Question: I have been following along with the tutorial
<URL>
I was doing fine until I got 52 minutes in when the tutor tests out the app. At this point in the app we are trying to load a view. When I tried to load my app I saw nothing in my window. I opened up Chrome Dev Tools > Network and saw that status for 'View1.html', which is the view that was supposed to be loaded in, was 'Load Cancelled'. I also noticed that Angular tried to call it via the 'OPTIONS' method. Here is a screenshot:

In my attempt to solve this issue I came across this SO question
<URL>
and the similarity to my problem was that Angular was using OPTIONS to retrieve data. The difference was that in that case, Angular was retrieving a cross-origin resource. So that makes sense but not in my case. All I was trying to do was load a view which was located on my system. Here is the directory structure of my 'AngularApp' folder located on my Ubuntu 12.10 desktop:
'''
.
+-- app.html
+-- Partials
| +-- View1.html
| +-- View2.html
+-- scripts
+-- angular.js
'''
The URL I use to view my app is
'file:///home/max/Desktop/AngularApp/app.html'
Here is the 'app.html' code:
'''
<!DOCTYPE HTML>
<html data-ng-app="demoApp">
<head>
<title>App</title>
</head>
<body>
<div>
<!-- Placeholder for views -->
<div data-ng-view=""></div>
</div>
<script src="scripts/angular.js"></script>
<script>
var demoApp = angular.module('demoApp', []);
demoApp.config(function ($routeProvider) {
$routeProvider
.when('/view1',
{
controller: 'SimpleController',
templateUrl: 'Partials/View1.html'
})
.when('/view2',
{
controller: 'SimpleController',
templateUrl: 'Partials/View2.html'
})
.otherwise({ redirectTo: '/view1' });
});
demoApp.controller('SimpleController', function ($scope) {
$scope.customers = [
{ name: 'Hasbro Meclan', city: 'New South Rolly' },
{ name: 'Haley Meclan', city: 'New South Rolly' },
{ name: 'Sammy Watson', city: 'New South Rolly' },
{ name: 'Sammy Warboy', city: 'Onice City' }
];
$scope.addCustomer = function () {
$scope.customers.push(
{
name: $scope.newCustomer.name,
city: $scope.newCustomer.city
});
};
});
</script>
</body>
</html>
'''
And here is View1.html
'''
<div class="container">
<h2>View 1</h2>
Name:
<br/>
<input type="text" data-ng-model="filter.name" />
<br/>
<ul>
<li data-ng-repeat="cust in customers | filter:filter.name | orderBy:city">
</ul>
<br/>
Customer Name:<br/>
<input type="text" data-ng-model="newCustomer.name" />
<br/>
Customer City:<br/>
<input type="text" data-ng-model="newCustomer.city" />
<br/>
<button data-ng-click="addCustomer()">Add Customer</button>
<br/>
<a href="#/view2">View 2</a>
</div>
'''
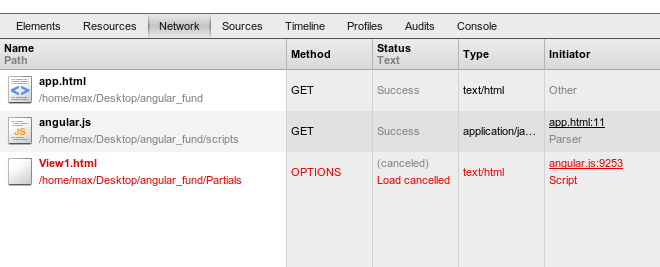
Answer: It isn't an angularJS problem, but a CORS problem - loading resources from your computer is considered "cross-origin-like", as there is no server (namely, he browser's origin is probably "null"). As marcoseu said, using a server is the way to go - python and node.js have very simple implementations, but what I would recommend is that you try yeoman (<URL>
I vouch for yeoman as I use it for all my projects - as some of the developers in the angularJS team are actively working on the yeoman generators, it has a lot of acceptance, and necessarily follows all of angular's standard practices. But it should be noted that yeoman does much more than just serve as a local http server. It controls scaffolding, testing (as in test-driven development, not just viewing files in a local server), and building the app (minifying and concatenating, handle dependencies, and so on...)
It is very complete and, as such, can be rather complicated (specially when you have specific requirements for the build tasks). But if you intend to deploy one or several angularJS apps, it can be a tremendous help!